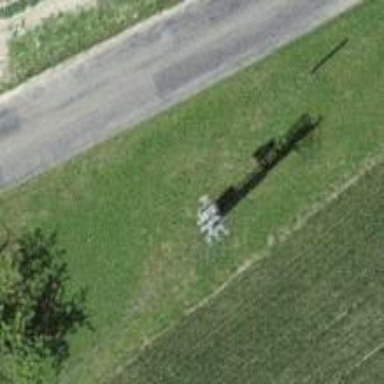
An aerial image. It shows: Distribution transformer on power pole.